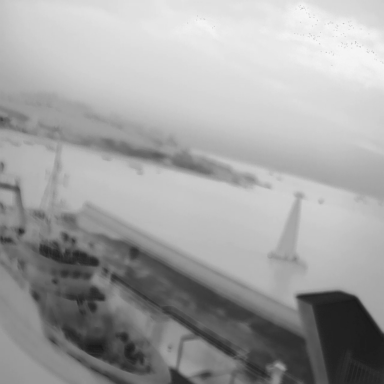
There is a sailboat in the infrared image.